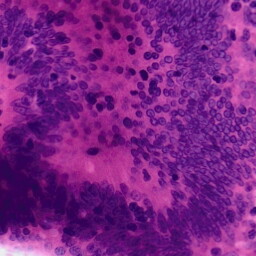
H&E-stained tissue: Colon